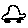
Label: car